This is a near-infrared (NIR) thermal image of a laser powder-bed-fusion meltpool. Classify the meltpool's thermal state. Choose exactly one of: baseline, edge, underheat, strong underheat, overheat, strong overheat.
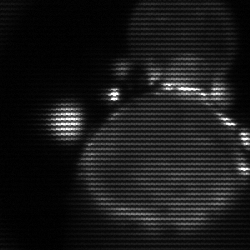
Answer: edge